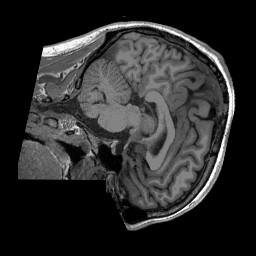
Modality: T1w
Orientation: sagittal
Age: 25
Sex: male
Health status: ill